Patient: sex M, age 65
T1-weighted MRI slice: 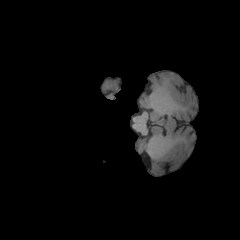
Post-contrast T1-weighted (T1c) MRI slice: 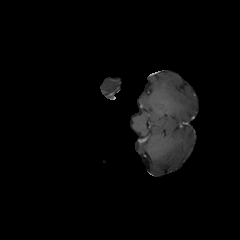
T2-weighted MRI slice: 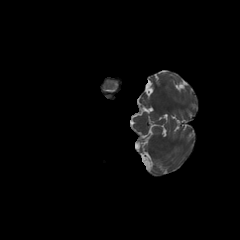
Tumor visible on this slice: no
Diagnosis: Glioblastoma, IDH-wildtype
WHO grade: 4